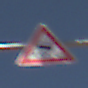
Verkehrszeichen: SchleuderOderRutschgefahr
Umgebung: Outdoor, Nature
Tageszeit: Midday
Wetter: Clear
Licht: Natural
Jahreszeit: NotSpecified
Kontrast: HighContrast